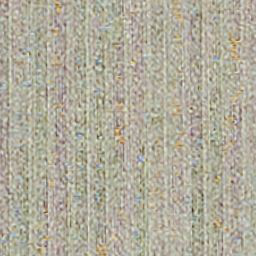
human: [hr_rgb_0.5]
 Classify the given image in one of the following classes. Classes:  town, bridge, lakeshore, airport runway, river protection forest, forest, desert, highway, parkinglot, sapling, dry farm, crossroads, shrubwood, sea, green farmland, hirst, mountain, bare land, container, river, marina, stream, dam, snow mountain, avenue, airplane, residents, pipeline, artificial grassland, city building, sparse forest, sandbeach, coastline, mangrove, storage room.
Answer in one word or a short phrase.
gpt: dry farm